Interaction volume radius: 5 \u00c5
Interaction volume height: 15 \u00c5
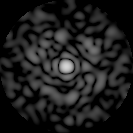
Disorder parameter: 0.7783